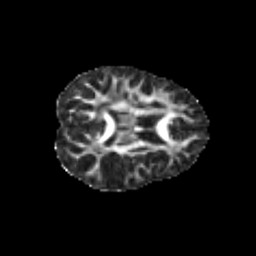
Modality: FA
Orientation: axial
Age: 7
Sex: female
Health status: healthy